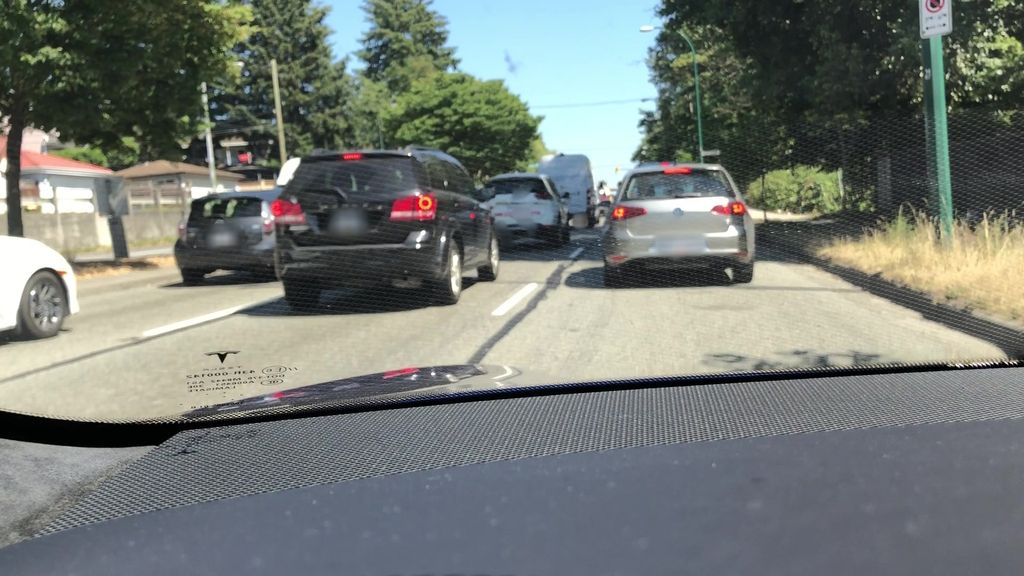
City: vancouver